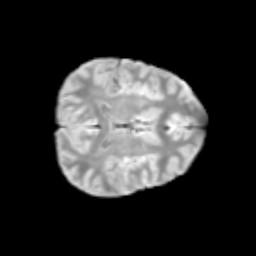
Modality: T2w
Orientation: axial
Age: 12
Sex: female
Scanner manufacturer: siemens
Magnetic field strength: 3 T
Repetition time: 3.8 s
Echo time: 0.07 s